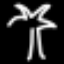
Label: palm tree